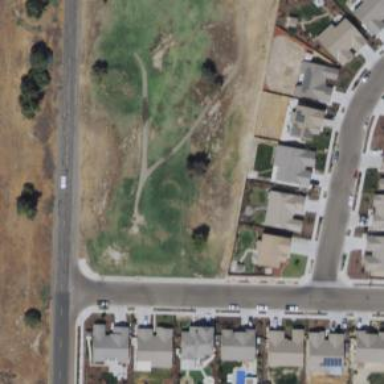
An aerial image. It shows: Path used for both walking and golf.